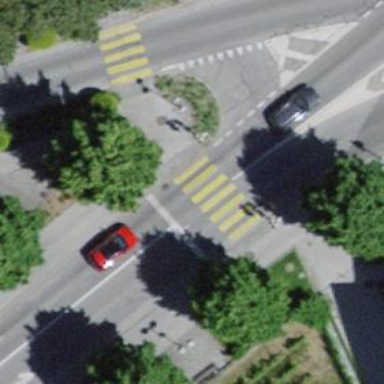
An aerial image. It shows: Kerb barrier.